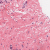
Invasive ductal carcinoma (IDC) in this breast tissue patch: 0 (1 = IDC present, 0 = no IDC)